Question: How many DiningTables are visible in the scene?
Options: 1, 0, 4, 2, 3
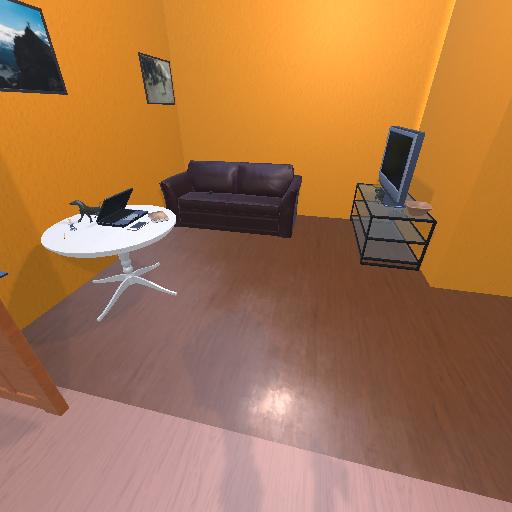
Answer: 1